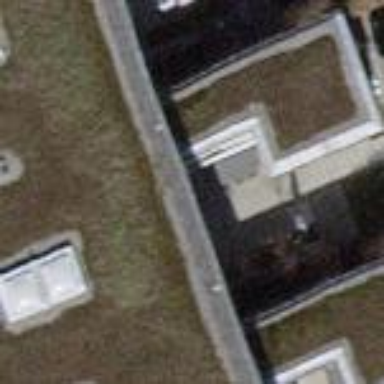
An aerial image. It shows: House with flat roof.